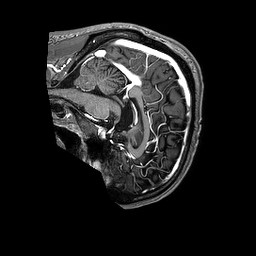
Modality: T1w
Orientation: sagittal
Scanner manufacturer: philips
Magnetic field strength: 3 T
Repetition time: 0.006582 s
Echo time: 0.002957 s